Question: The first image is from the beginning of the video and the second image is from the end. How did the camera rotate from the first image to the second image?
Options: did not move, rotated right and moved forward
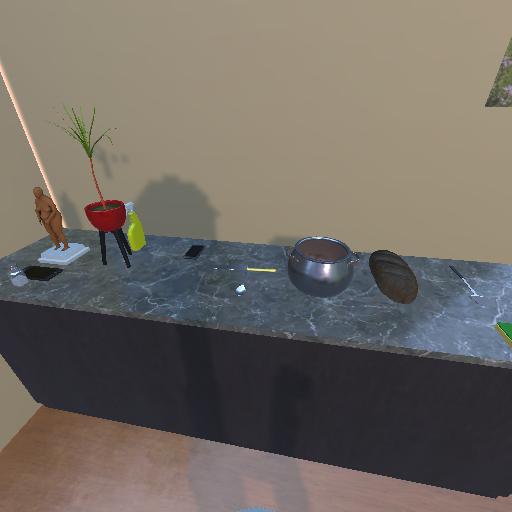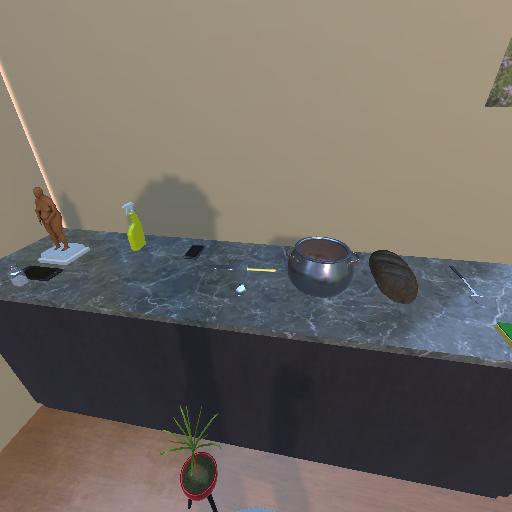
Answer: did not move